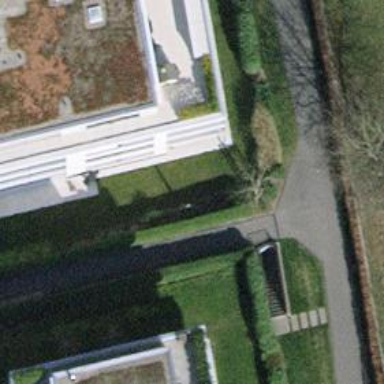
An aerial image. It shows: Balcony as part of building.